Interaction volume radius: 5 \u00c5
Interaction volume height: 15 \u00c5
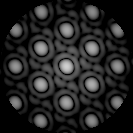
Disorder parameter: 0.04261